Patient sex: F
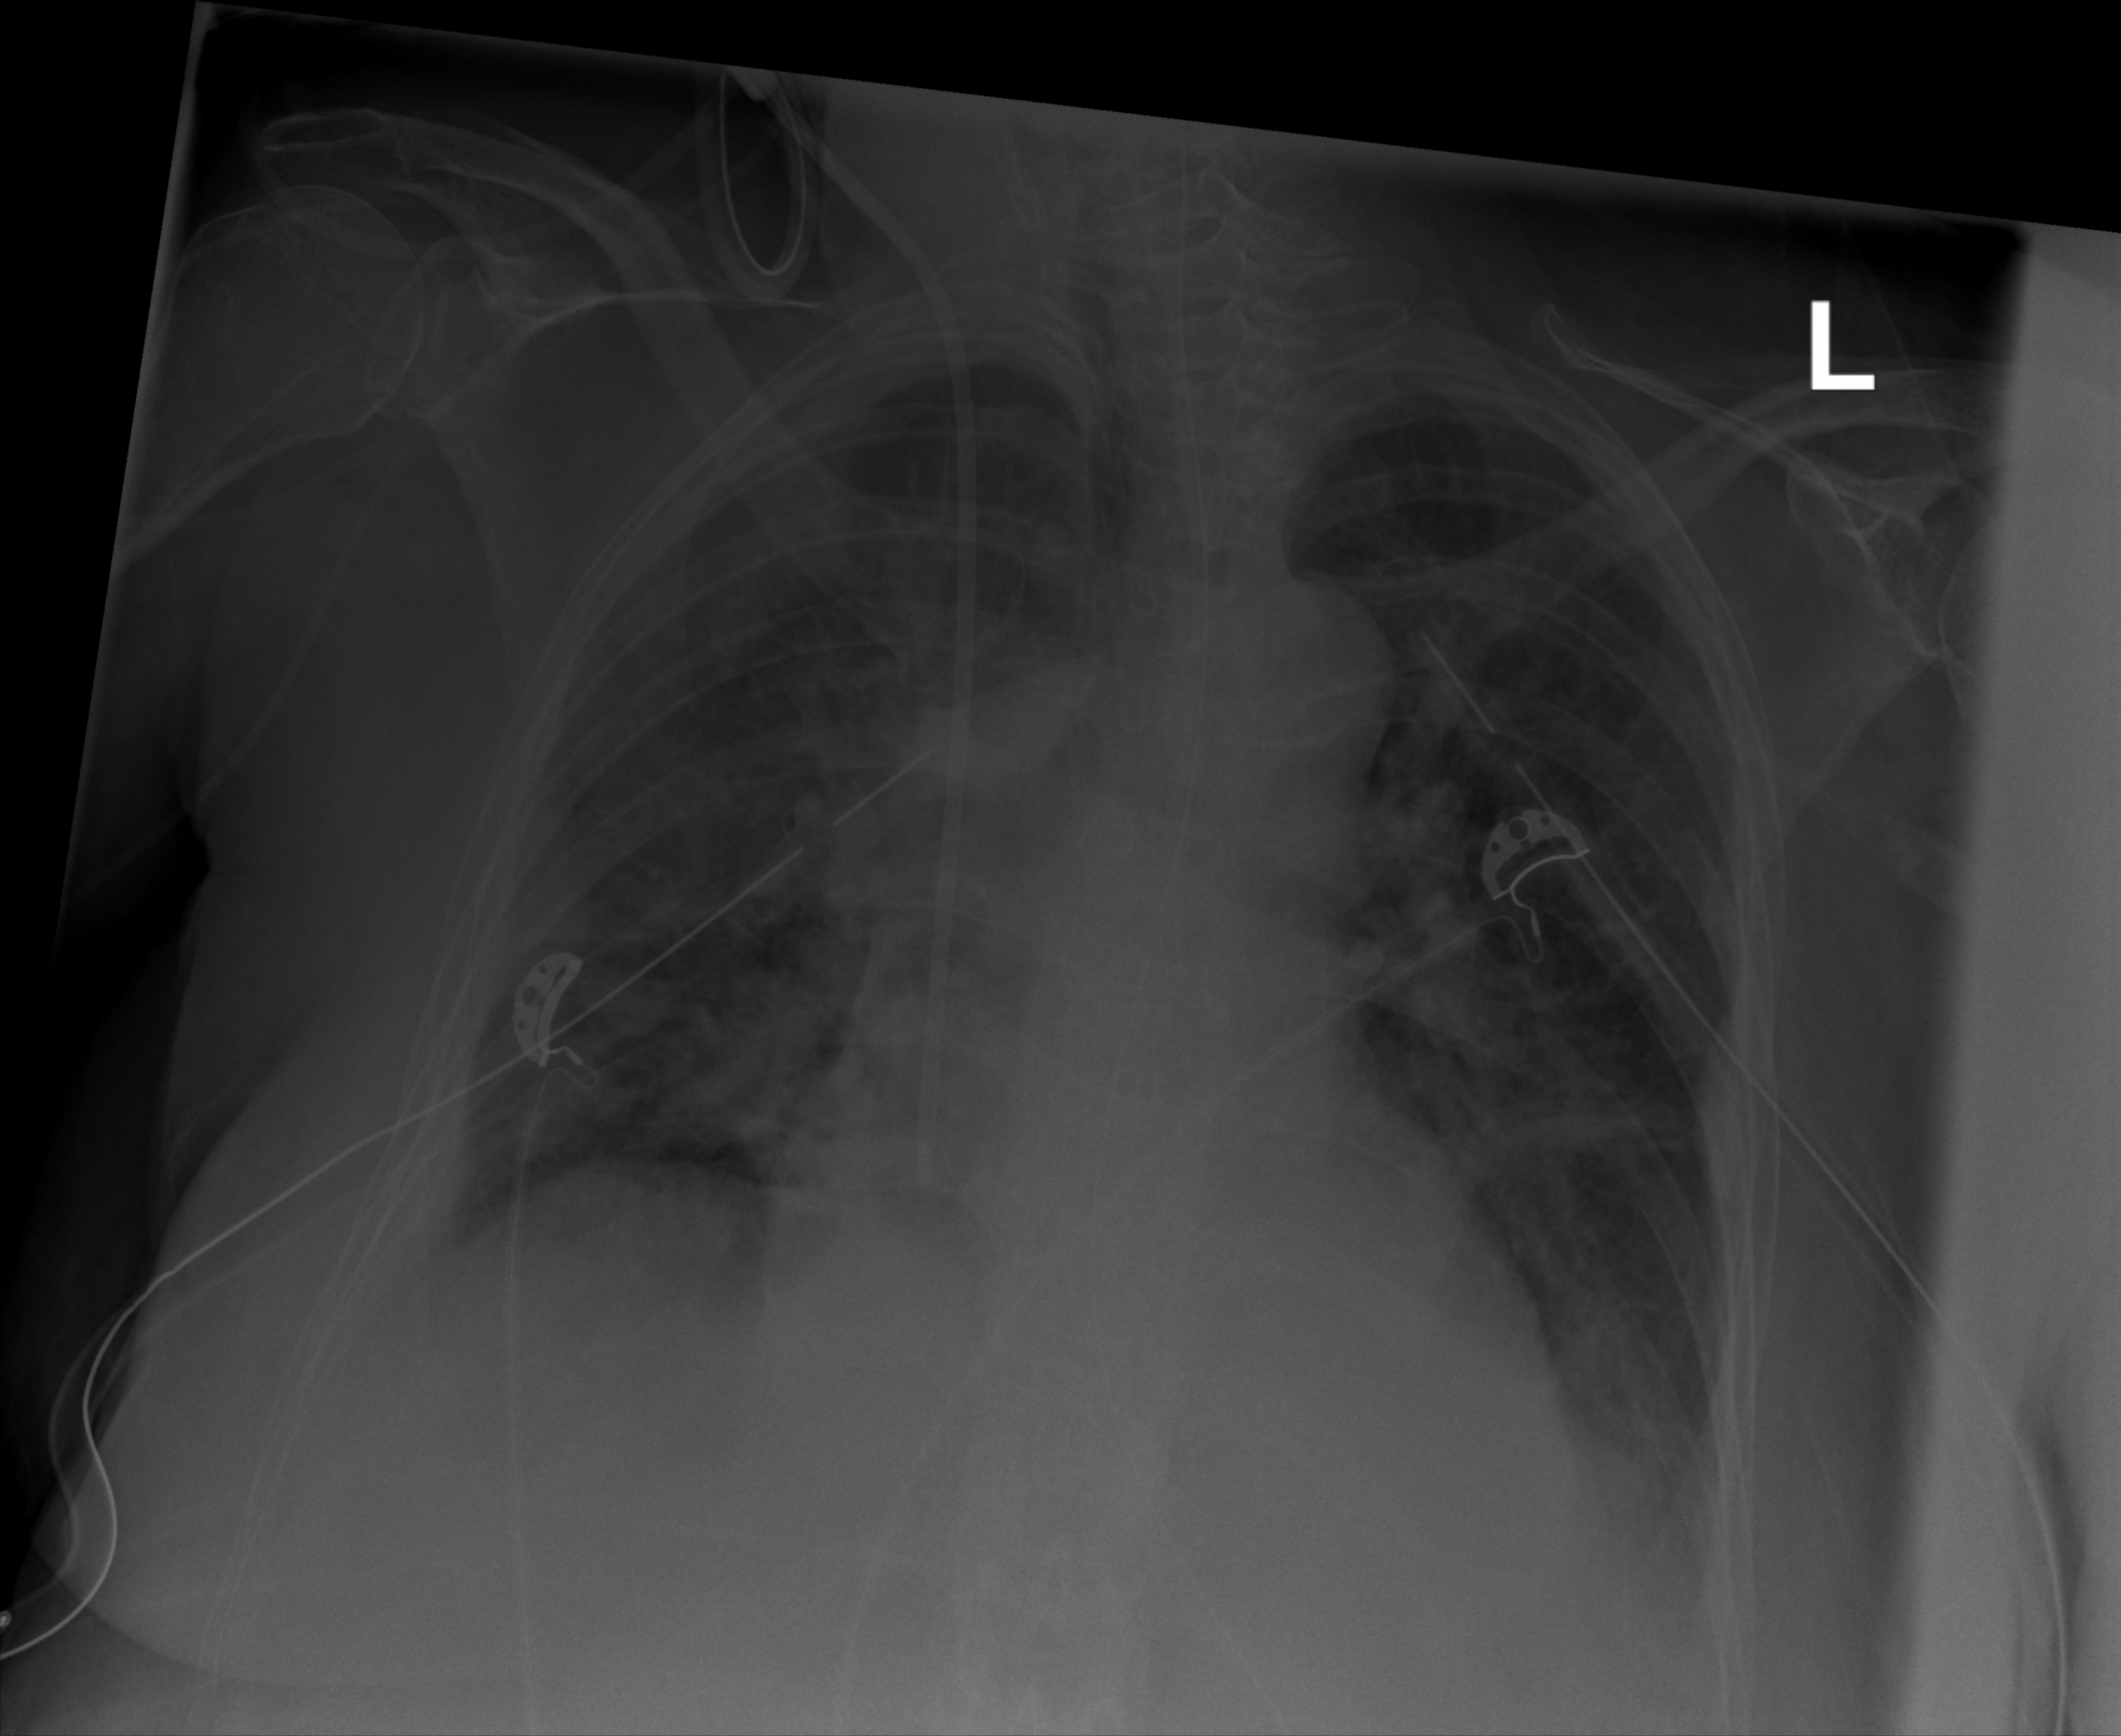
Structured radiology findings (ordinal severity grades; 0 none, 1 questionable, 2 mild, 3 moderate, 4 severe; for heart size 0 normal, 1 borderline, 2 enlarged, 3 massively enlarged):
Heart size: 2
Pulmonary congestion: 2
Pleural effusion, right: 2
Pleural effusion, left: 2
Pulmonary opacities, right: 2
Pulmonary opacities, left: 2
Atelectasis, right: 2
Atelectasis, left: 2